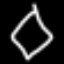
Label: diamond